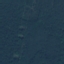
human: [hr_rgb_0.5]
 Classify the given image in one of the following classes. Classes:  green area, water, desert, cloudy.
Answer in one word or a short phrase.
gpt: green area